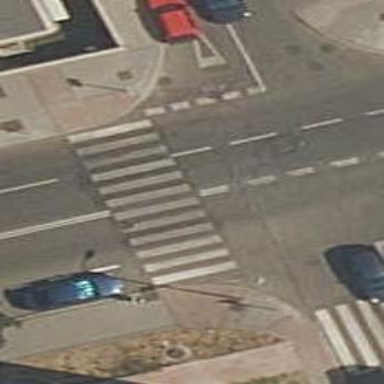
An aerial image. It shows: Uncontrolled crossing on the road.